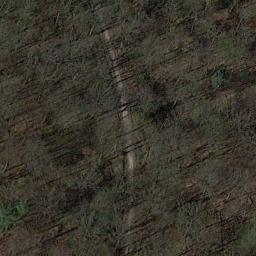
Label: forest